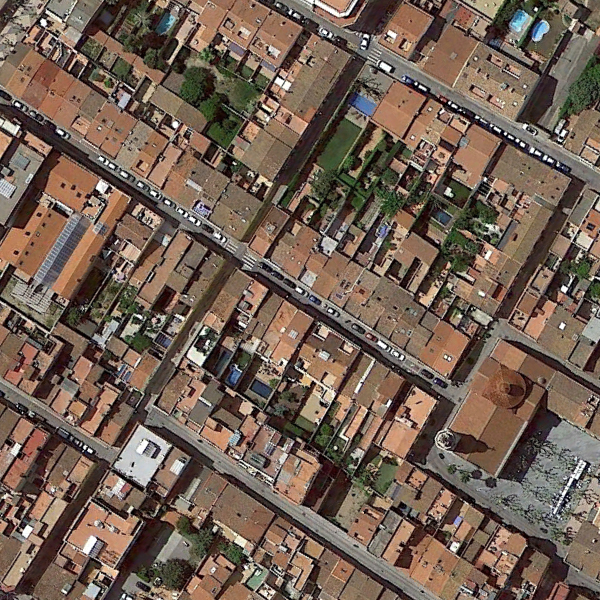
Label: DenseResidential